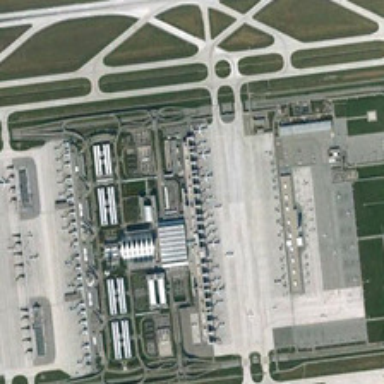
Between two netlike runways with lawns are some orderly arranged square buildings and two square tarmacs with planes .